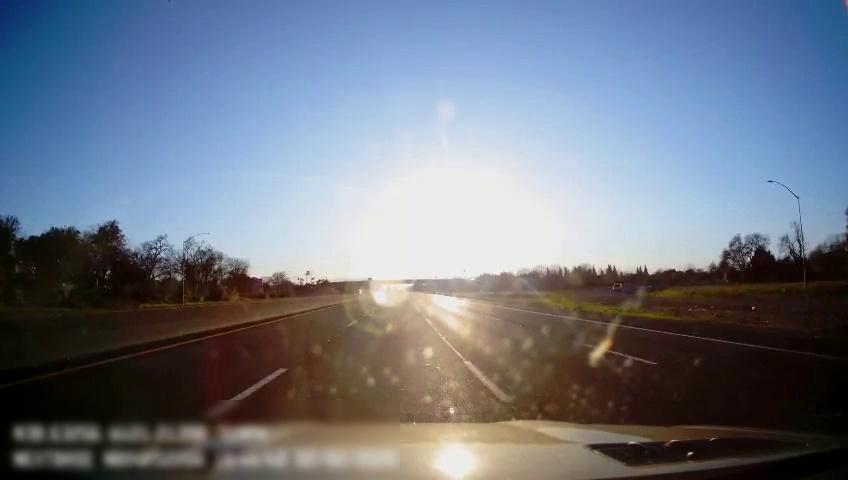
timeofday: Day
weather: Sunny
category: Drivable Space
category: Drivable Space
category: Vehicles | SUV
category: Lanes | Alternate Lane
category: Lanes | Alternate Lane
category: Lanes | Current Lane
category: Lanes | Current Lane
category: Lanes | Alternate Lane